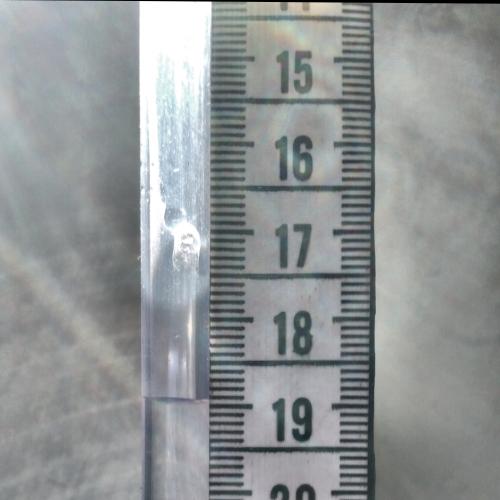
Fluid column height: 18.9 cm